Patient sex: M
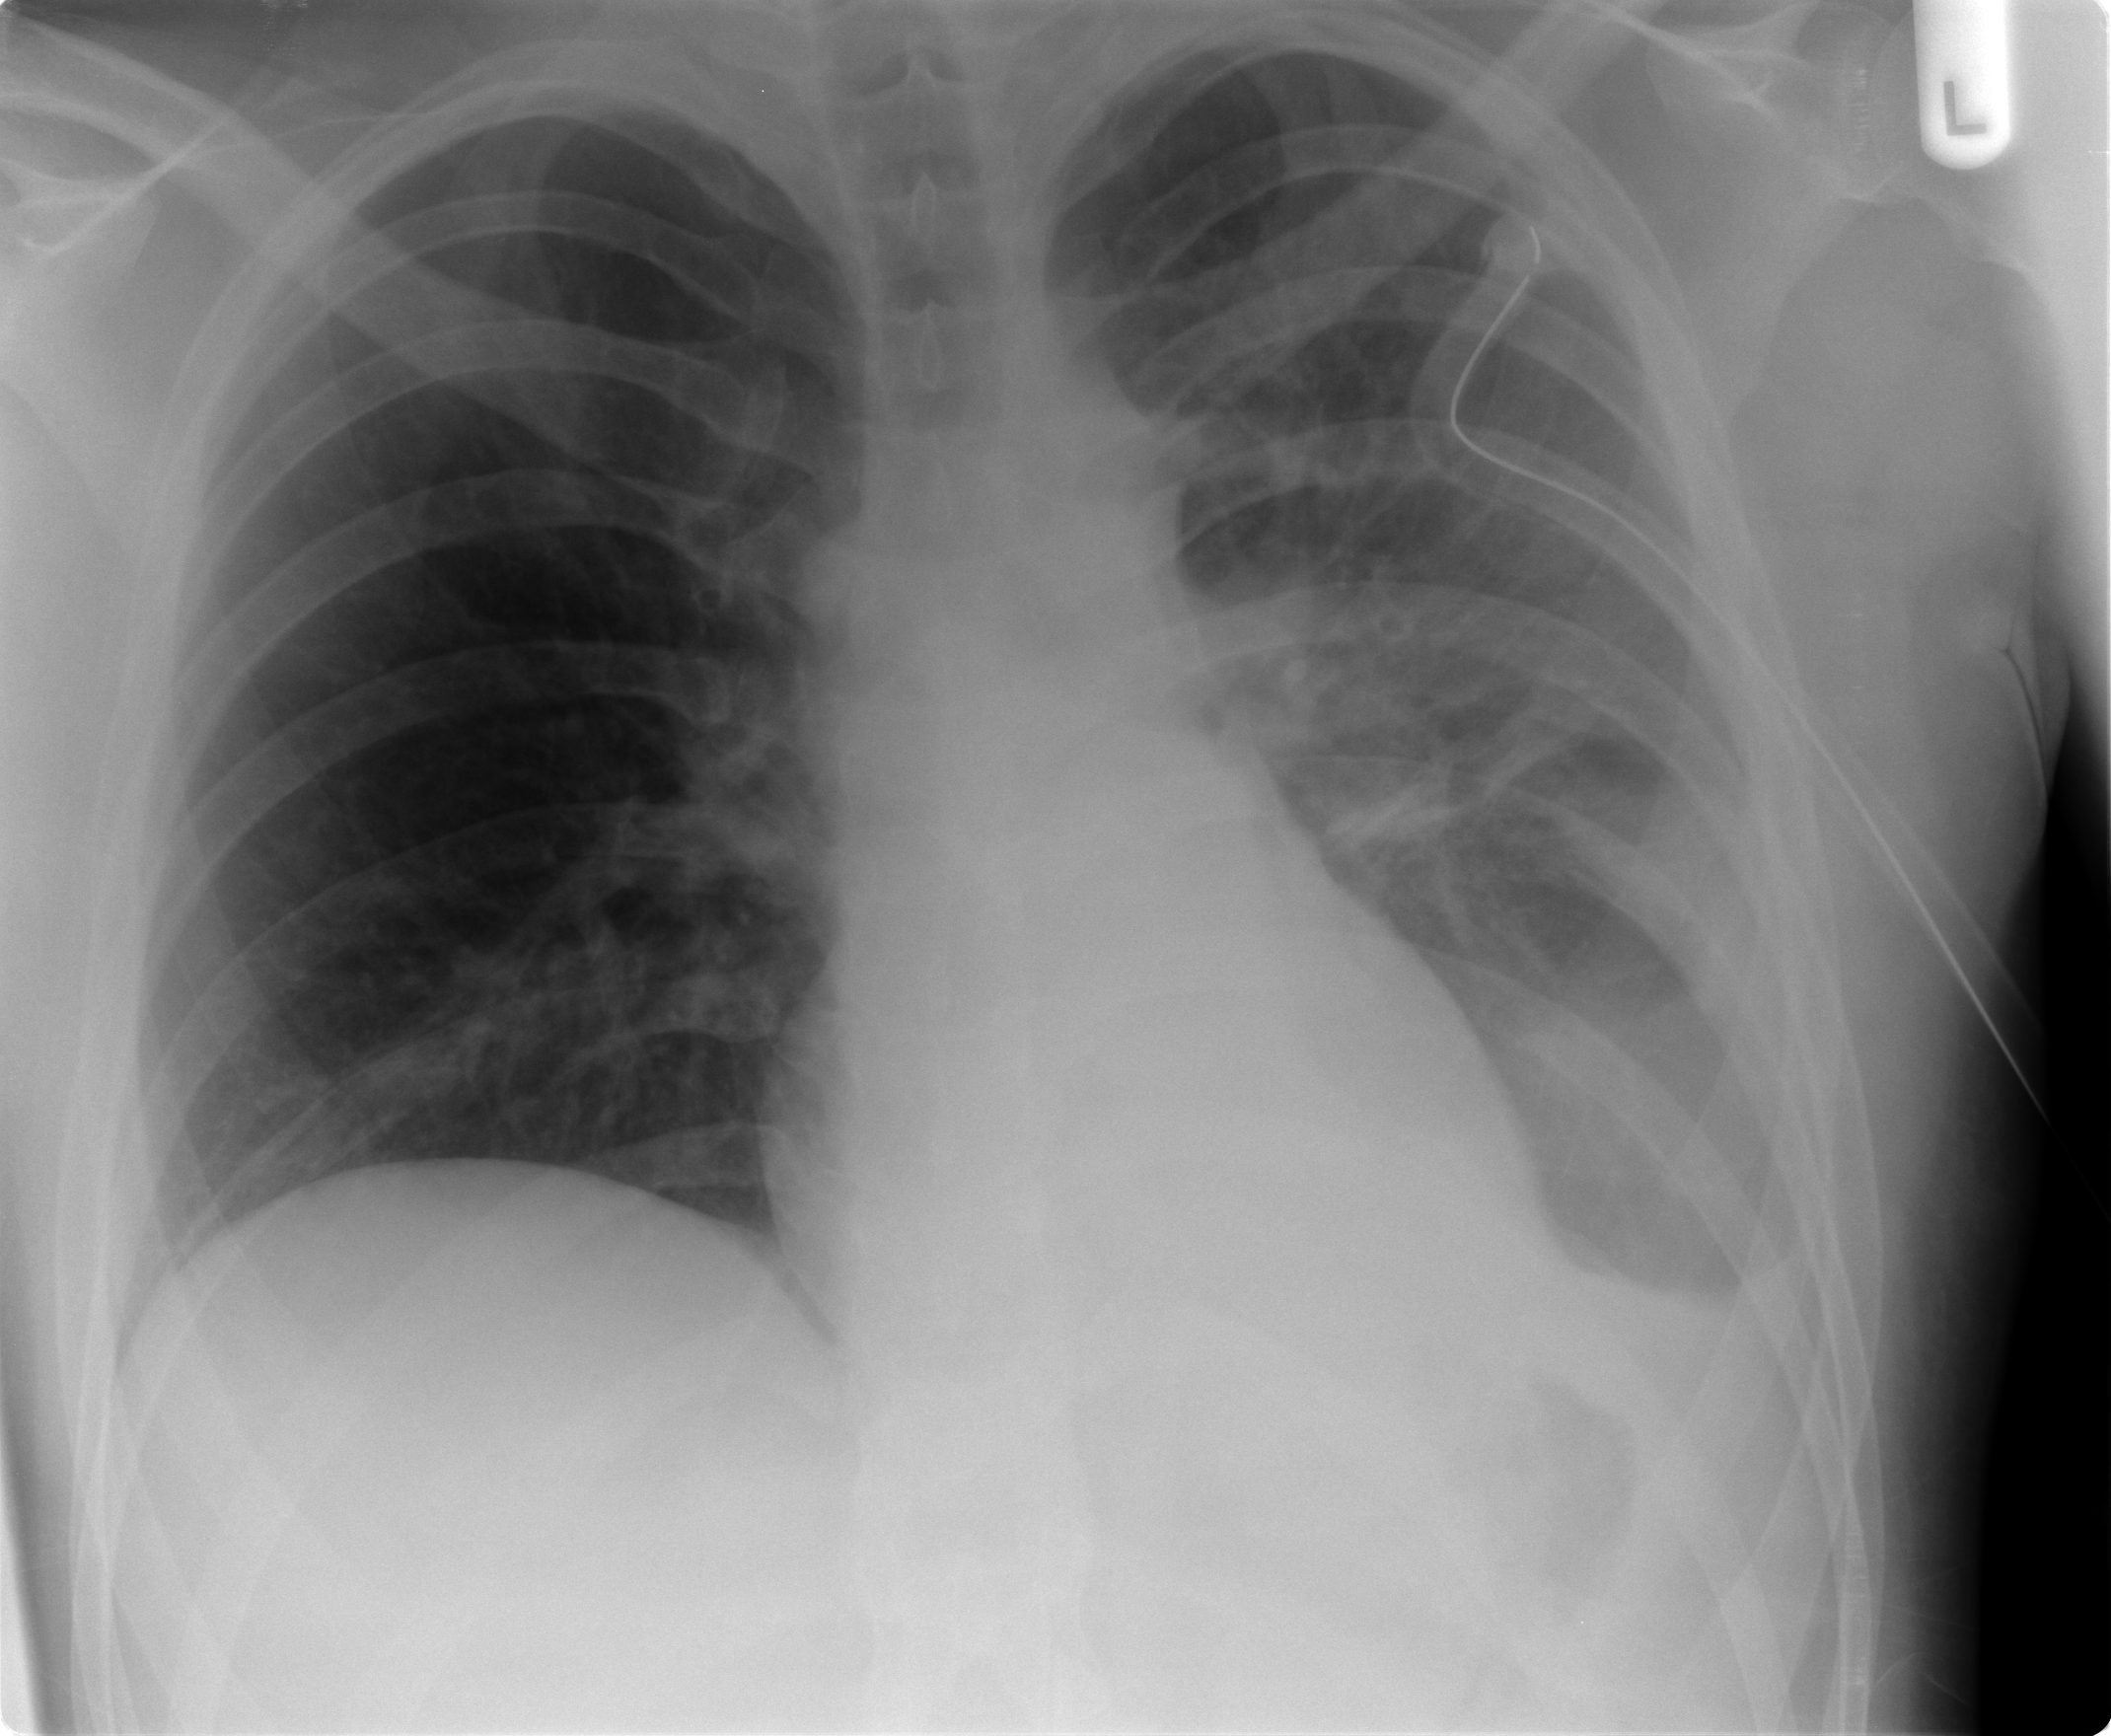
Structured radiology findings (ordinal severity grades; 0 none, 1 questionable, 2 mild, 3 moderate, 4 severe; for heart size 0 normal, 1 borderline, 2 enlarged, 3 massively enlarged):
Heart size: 0
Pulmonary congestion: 0
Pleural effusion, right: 0
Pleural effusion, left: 2
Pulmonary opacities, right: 0
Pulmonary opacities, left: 0
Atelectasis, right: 0
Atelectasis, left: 2